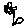
Label: flower